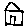
Label: house